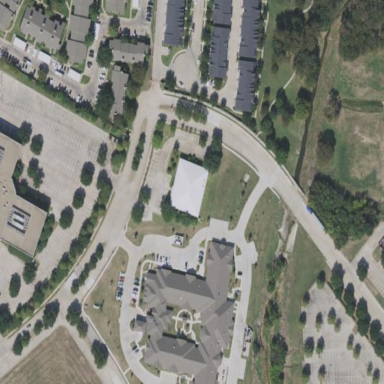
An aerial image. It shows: Nursing home building.